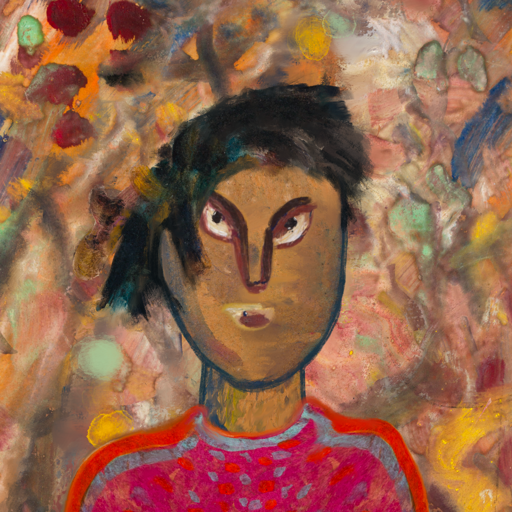
Background: Mother_And_Son_Mother, Head And Neck Front: In_The_Sun, Face Front: After_Raid, Bust: Sisters, Hair Front: Pipe, Head Accessory: Blank, Second Necklace: Blank, Necklace: Blank, Baby: Blank